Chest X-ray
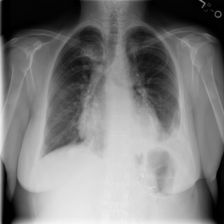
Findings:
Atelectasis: negative
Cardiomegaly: positive
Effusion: positive
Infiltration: positive
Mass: negative
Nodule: negative
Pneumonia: negative
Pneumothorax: negative
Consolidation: negative
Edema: negative
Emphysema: negative
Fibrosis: negative
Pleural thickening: negative
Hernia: negative